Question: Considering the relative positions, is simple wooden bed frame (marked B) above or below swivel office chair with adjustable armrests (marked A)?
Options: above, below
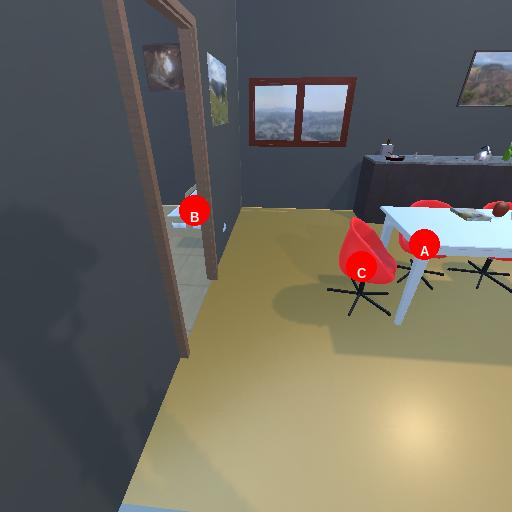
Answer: above